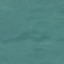
Land use / land cover: SeaLake